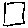
Label: square